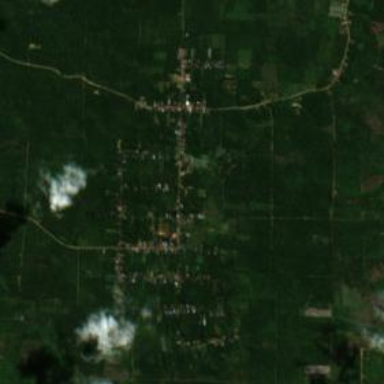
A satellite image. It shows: Village area.